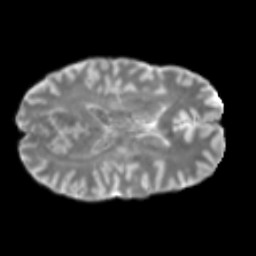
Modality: T2w
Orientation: axial
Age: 46
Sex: male
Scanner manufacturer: siemens
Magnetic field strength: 3 T
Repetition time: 5 s
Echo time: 0.092 s